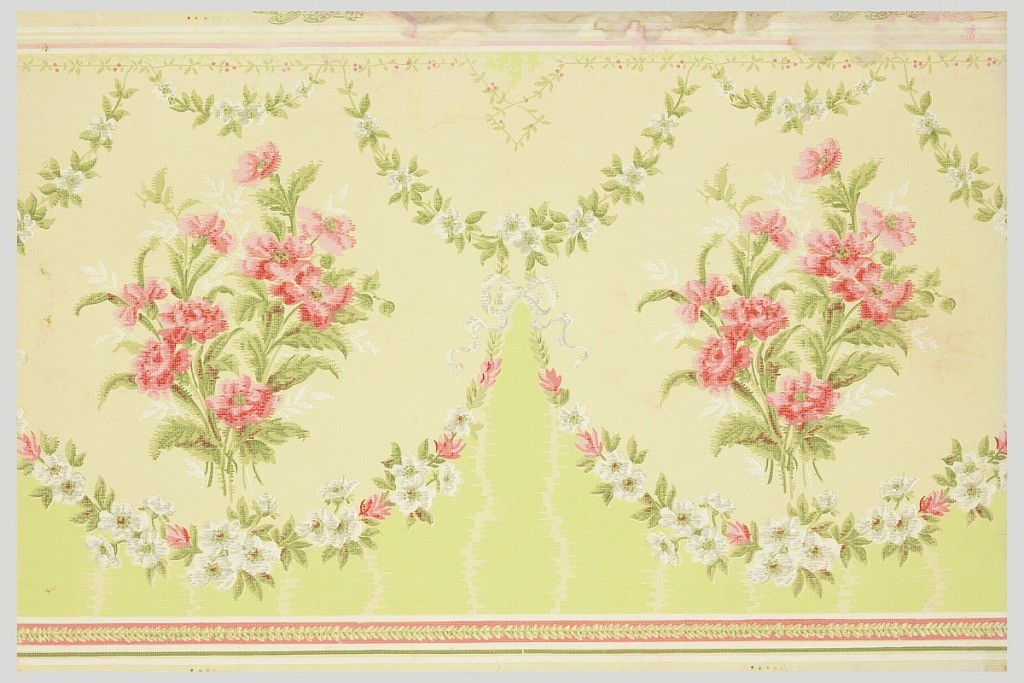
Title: Frieze
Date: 1907–08
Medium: Machine-printed
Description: Floral bouquet set between floral swags. Printed in green, pink and white on loire-like ground.